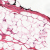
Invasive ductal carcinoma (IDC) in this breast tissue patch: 0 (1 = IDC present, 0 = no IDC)